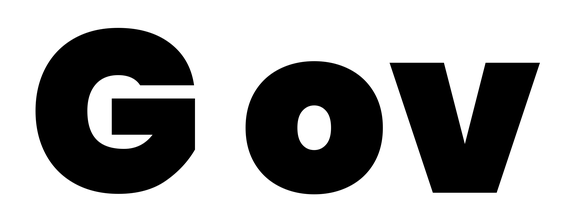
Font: Poppins-Black